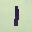
Label: 1